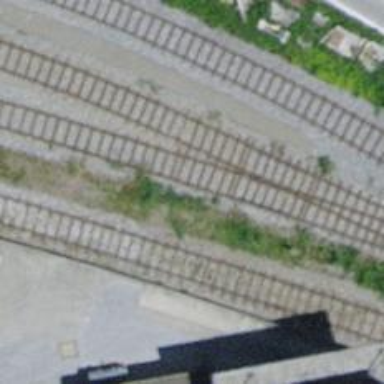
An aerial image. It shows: Single railway spur track.